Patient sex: M
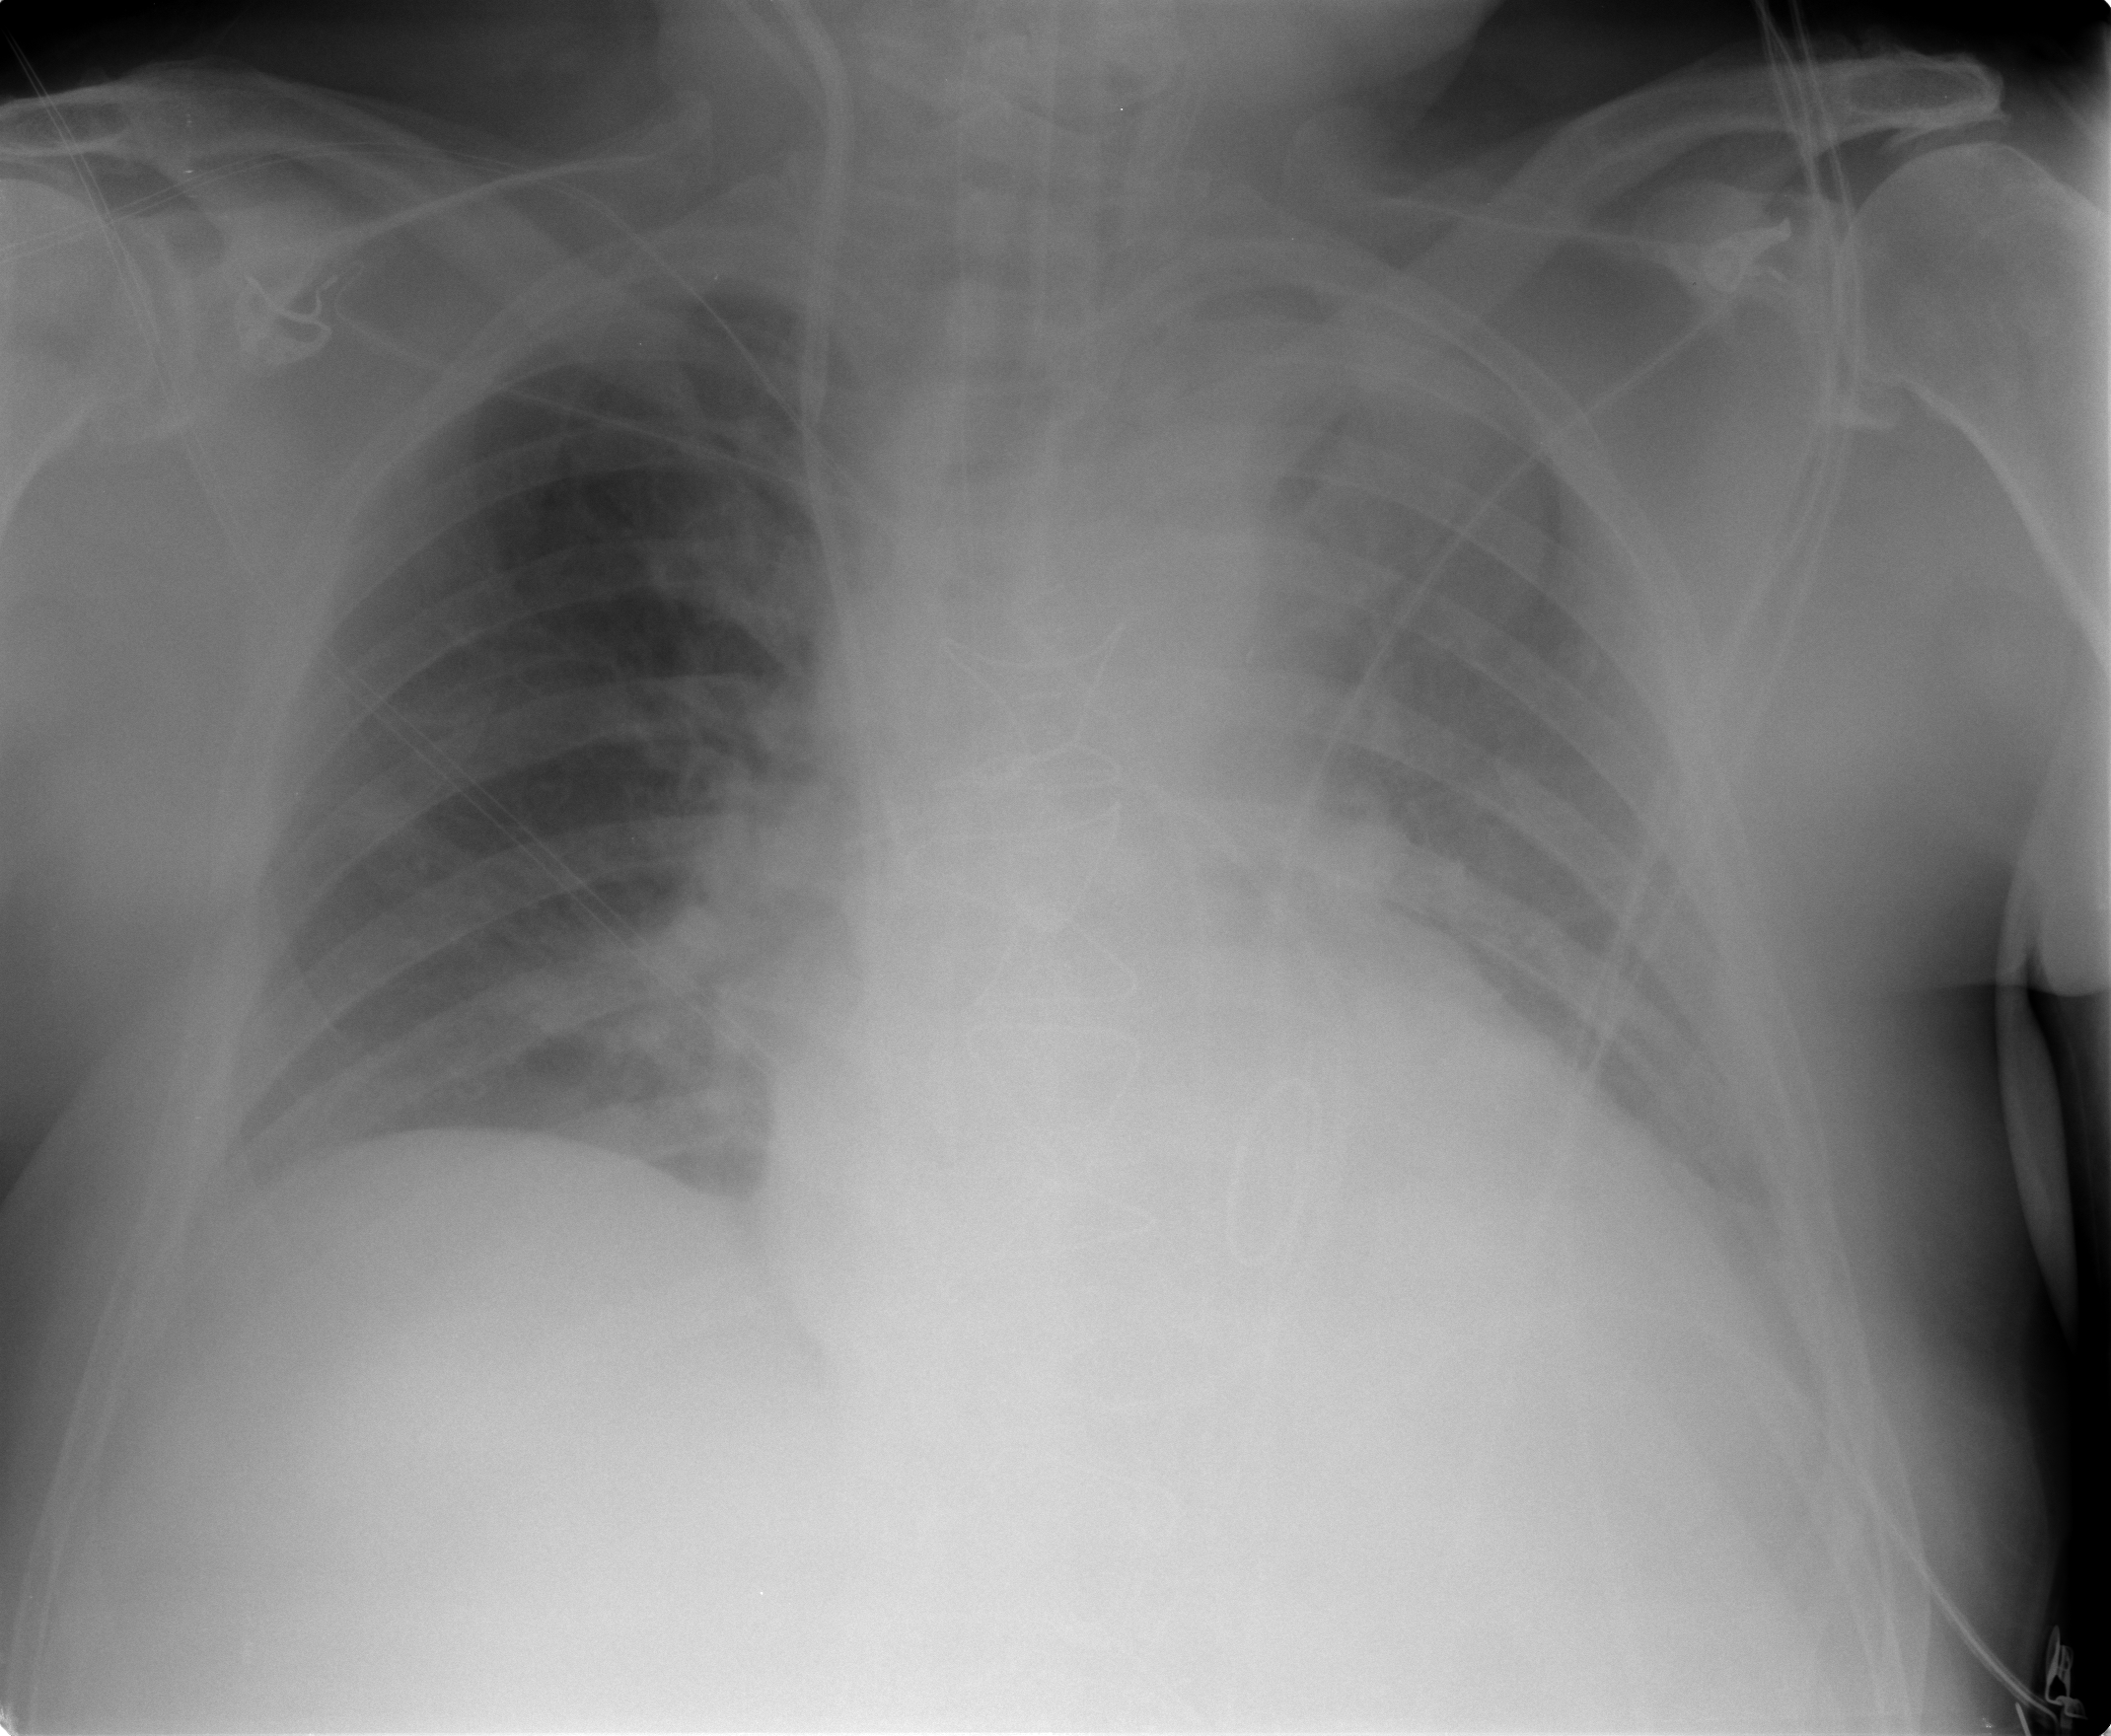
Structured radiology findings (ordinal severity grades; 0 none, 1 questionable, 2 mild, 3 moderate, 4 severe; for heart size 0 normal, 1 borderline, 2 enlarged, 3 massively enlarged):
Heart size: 1
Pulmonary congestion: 2
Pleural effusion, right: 0
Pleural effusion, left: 2
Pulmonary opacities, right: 0
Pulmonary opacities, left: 0
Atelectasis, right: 0
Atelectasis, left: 2